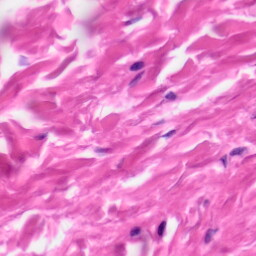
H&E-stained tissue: Skin